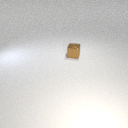
small brown metal cube